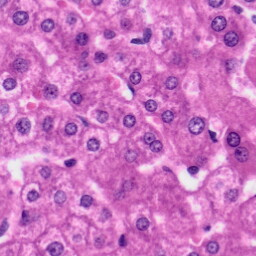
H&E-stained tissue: Liver